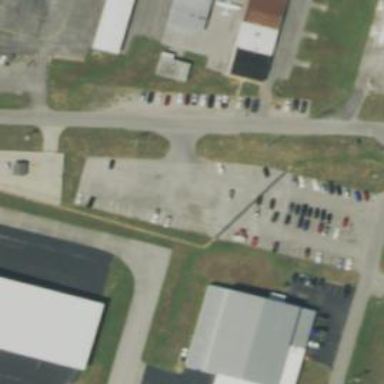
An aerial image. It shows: Paved parking area.